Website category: university
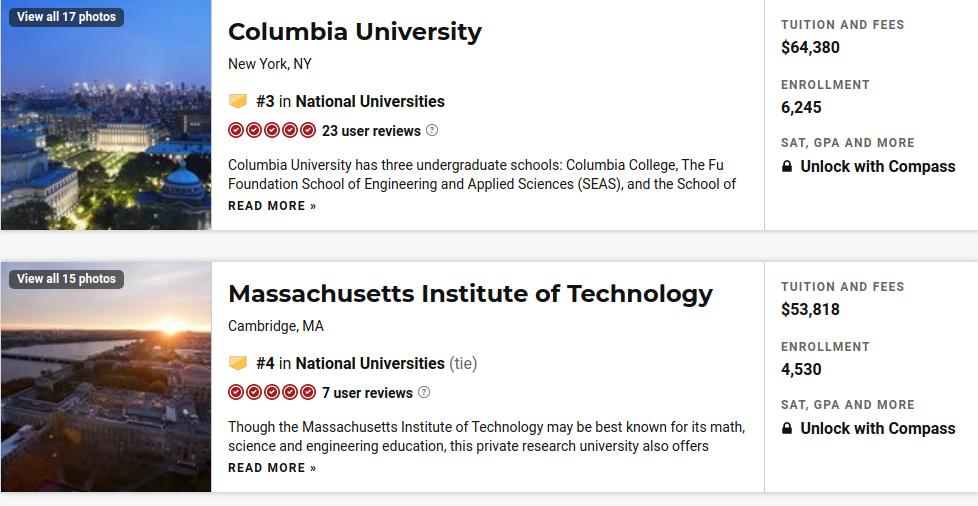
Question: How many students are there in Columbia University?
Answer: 6,245

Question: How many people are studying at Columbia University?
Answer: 6,245

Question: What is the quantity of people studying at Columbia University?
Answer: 6,245

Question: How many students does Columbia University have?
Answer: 6,245

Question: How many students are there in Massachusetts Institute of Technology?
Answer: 4,530

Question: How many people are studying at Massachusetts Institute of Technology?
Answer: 4,530

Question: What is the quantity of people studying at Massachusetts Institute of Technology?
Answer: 4,530

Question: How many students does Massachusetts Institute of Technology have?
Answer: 4,530

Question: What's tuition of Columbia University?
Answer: $64,380

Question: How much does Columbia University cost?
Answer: $64,380

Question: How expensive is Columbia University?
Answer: $64,380

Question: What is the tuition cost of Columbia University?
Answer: $64,380

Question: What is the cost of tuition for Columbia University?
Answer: $64,380

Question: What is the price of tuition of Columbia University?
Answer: $64,380

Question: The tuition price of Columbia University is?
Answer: $64,380

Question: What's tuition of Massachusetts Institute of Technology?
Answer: $53,818

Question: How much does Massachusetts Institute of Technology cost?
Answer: $53,818

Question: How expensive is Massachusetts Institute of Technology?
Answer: $53,818

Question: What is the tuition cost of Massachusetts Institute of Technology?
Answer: $53,818

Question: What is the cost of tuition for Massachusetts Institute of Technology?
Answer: $53,818

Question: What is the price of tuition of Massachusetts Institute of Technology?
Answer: $53,818

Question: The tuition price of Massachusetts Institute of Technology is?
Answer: $53,818

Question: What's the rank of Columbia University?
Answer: #3

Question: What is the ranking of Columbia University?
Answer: #3

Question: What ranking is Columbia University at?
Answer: #3

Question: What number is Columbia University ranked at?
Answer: #3

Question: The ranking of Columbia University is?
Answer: #3

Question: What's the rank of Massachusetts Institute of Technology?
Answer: #4

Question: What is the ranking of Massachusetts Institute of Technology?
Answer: #4

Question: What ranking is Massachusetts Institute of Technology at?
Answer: #4

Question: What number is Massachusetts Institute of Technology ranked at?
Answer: #4

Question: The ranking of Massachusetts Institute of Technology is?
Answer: #4

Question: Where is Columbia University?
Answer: New York, NY

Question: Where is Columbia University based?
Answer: New York, NY

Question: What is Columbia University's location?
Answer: New York, NY

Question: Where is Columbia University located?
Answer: New York, NY

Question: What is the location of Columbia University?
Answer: New York, NY

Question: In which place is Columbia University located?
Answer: New York, NY

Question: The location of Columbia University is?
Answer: New York, NY

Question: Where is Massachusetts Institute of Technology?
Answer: Cambridge, MA

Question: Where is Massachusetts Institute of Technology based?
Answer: Cambridge, MA

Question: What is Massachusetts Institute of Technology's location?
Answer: Cambridge, MA

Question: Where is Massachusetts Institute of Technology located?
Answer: Cambridge, MA

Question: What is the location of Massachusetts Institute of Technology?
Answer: Cambridge, MA

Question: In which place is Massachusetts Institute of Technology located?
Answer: Cambridge, MA

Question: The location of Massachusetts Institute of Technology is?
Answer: Cambridge, MA

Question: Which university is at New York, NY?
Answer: Columbia University

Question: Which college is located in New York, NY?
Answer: Columbia University

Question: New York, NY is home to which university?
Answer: Columbia University

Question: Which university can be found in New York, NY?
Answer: Columbia University

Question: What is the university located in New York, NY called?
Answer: Columbia University

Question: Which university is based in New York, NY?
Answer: Columbia University

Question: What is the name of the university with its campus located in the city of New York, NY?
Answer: Columbia University

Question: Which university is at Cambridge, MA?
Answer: Massachusetts Institute of Technology

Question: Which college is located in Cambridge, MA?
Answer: Massachusetts Institute of Technology

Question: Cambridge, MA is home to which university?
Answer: Massachusetts Institute of Technology

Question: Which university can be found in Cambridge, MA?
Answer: Massachusetts Institute of Technology

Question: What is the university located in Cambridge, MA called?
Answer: Massachusetts Institute of Technology

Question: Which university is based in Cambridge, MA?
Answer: Massachusetts Institute of Technology

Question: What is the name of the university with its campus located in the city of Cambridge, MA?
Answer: Massachusetts Institute of Technology

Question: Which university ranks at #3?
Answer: Columbia University

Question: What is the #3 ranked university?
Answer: Columbia University

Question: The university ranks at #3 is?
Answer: Columbia University

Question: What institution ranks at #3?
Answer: Columbia University